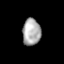
Tissue: lung
Cell type: Myeloid cells
Senescence score: 0.2134
Nuclear area (px): 478
Mean DAPI intensity: 171.414